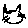
Label: cat